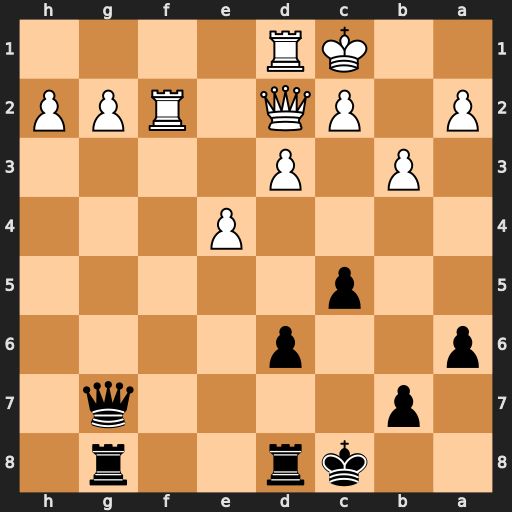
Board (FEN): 2kr2r1/1p4q1/p2p4/2p5/4P3/1P1P4/P1PQ1RPP/2KR4
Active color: b
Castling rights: -
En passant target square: -
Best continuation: Qa1#